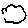
Label: cloud